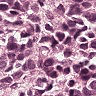
Metastatic tissue present: yes